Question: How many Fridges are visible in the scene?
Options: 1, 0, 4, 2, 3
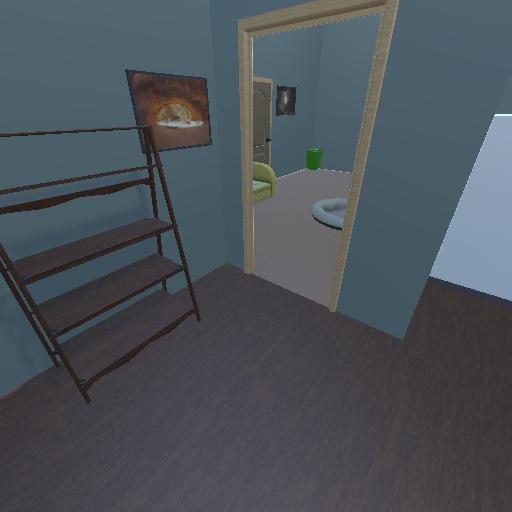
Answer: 1